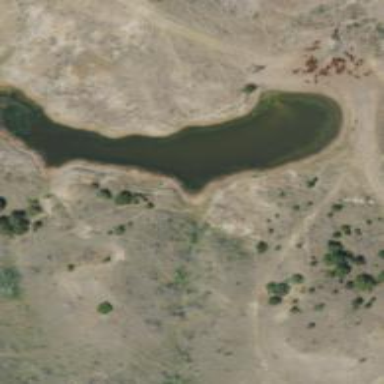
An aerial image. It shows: Reservoir.